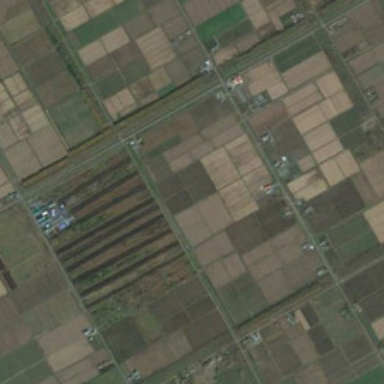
Many pieces of farmlands are together .